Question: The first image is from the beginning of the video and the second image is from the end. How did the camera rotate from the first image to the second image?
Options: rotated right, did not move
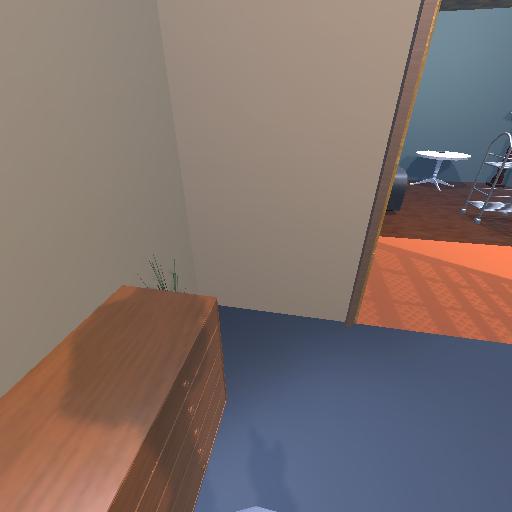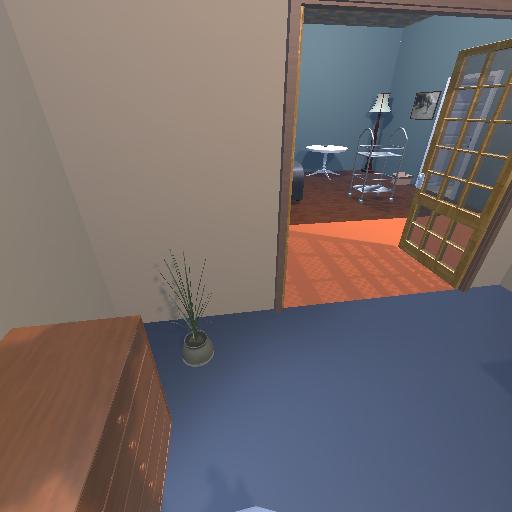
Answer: rotated right